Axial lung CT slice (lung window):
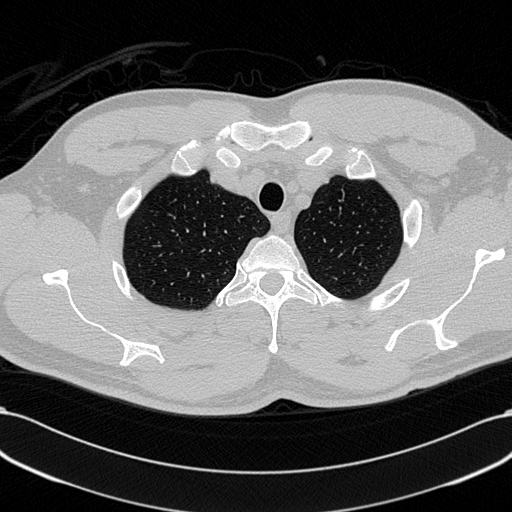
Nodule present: no